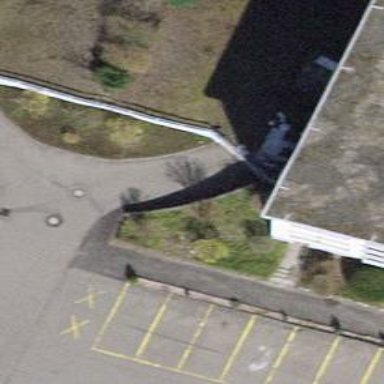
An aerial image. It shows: Parking entrance.